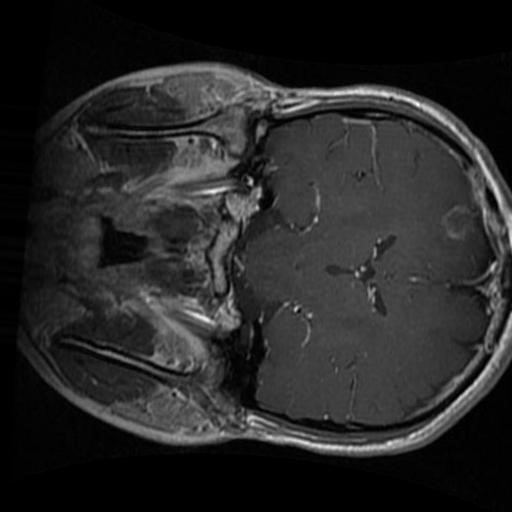
Label: brain_glioma